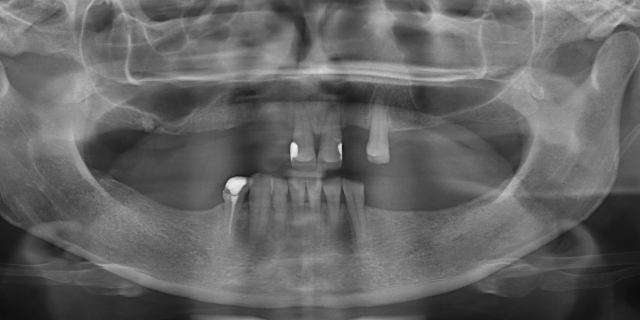
adult